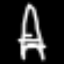
Label: The Eiffel Tower